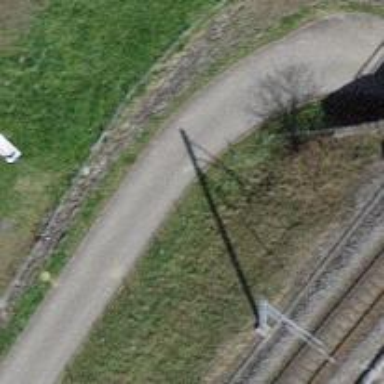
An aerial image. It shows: Paved track with grade1 tracktype.